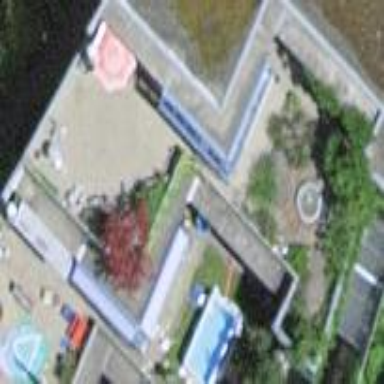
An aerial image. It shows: Terrace building.